Aerial crown-view tile of a tropical tree (Barro Colorado Island, Panama), acquired 20241216:
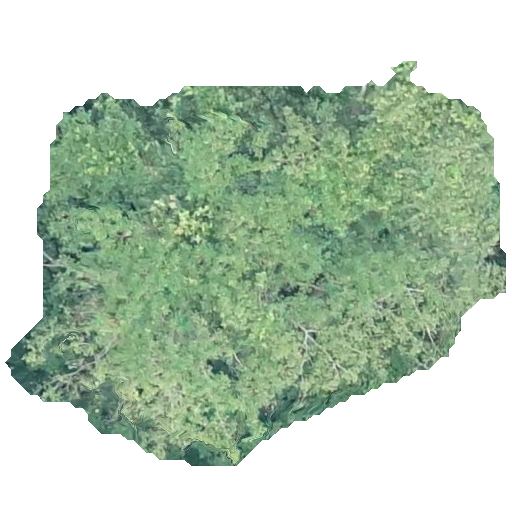
Species: Hura crepitans
GBIF accepted scientific name: Hura crepitans
Crown area: 207.411 m²